【题型】选择题　【知识点】立体几何　【难度】easy
如图，在四面体 \(ABCD\) 中，\(AB = AC\)，\(BC \perp BD\)，平面 \(ABC \perp\) 平面 \(BCD\)，\(O\) 为线段 \(BC\) 的中点，则下列判断错误的是（ ）

A. \(AC \perp BD\)
B. \(BD \perp\) 平面 \(ABC\)
C. \(AB \perp CD\)
D. \(AO \perp\) 平面 \(BCD\)
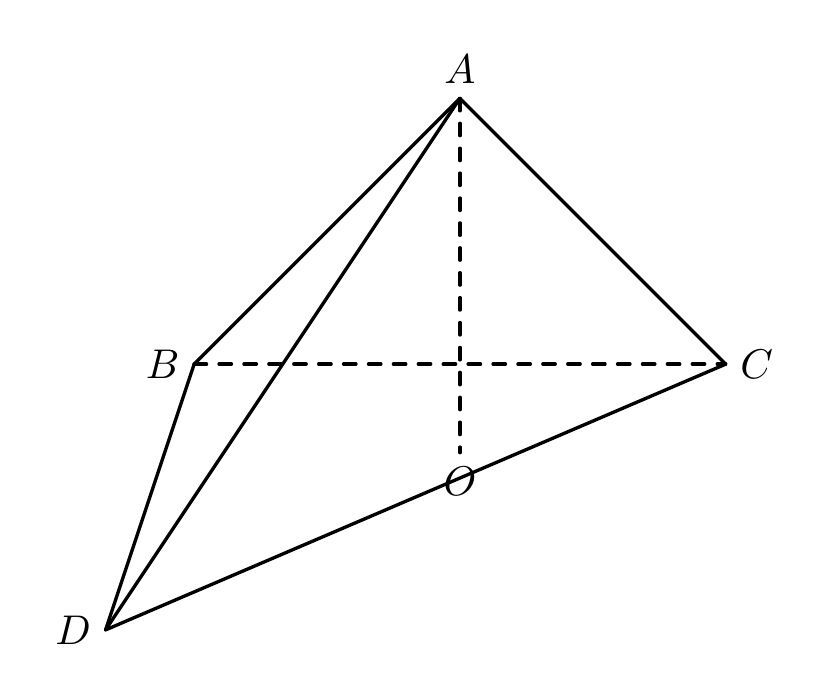
【解答】
【答案】$\boldsymbol{C}$

【解析】
因为平面 $ABC \perp$ 平面 $BCD$，平面 $ABC \cap$ 平面 $BCD = BC$，$BC \perp BD$，
所以 $BD \perp$ 平面 $ABC$，即 B 项正确；

因为 $AC \subset$ 平面 $ABC$，所以 $BD \perp AC$，即 A 正确；

因为 $AB = AC$，$O$ 为线段 $BC$ 的中点，
所以 $BC \perp AO$，同理可得 $AO \perp$ 平面 $BCD$，即 D 正确；

因为 $BD \perp$ 平面 $ABC$，$AB \subset$ 平面 $ABC$，所以 $BD \perp AB$，
$BD \cap CD = D$，$BD$、$CD \subset$ 平面 $BCD$，若 $AB \perp CD$，则 $AB \perp$ 平面 $BCD$，
显然 $B$、$O$ 不重合，故 C 错误，故选 C。